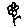
Label: flower